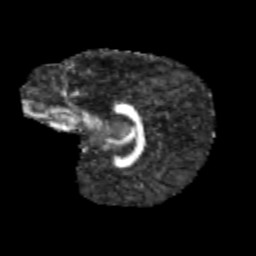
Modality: FA
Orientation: sagittal
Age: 10
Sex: female
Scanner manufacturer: siemens
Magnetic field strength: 3 T
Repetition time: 3.8 s
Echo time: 0.07 s